Question: I do a bit of research right now. I spoke with one of our Designer about an special login layout which mimics an Numberpad. As it looks not like Android support such Layout that seems reasonable to me. I played on the N5 android:inputType property on a single EditText go get a better understanding what can be customized:
'''
<EditText
android:text="1234"
android:hint="enter your pin code"
android:layout_width="match_parent"
android:layout_height="wrap_content"
android:inputType="number"
android:id="@+id/editText2"/>
'''
Which results in an keyboard like this:

When i click on the , or - Keys nothing happens, why that ? I tried also
'''
android:inputType="numberSigned"
android:inputType="numberDecimal"
'''
i still can't use that keys! Why their get shown ?
I would like to have an Keyboard which only shows <PHONE> BACKBUTTON OK
If im correct, this cant be archived using the InputType property. So i may should create some kind of custom keyboard layout.
Beside i still thinking about doing it more the Android Way. So i never wrote a custom keyboard myself, because i never had to do so.
I read <URL> to have a basic clue how that works. But questions
left:
Can i define an Input which is always private just for the specific Application ?
And if yes, how can this be done ?
Is it worth the effort for a very small use case ?
If i look at the Native Call APP there use an custom layout to have more control about the look and feel. I understand why their do it this way. Anyway what you think about this ? There are usecases where i makes quite sense to use an simple ...lets say gridlayout to have a keyboard.
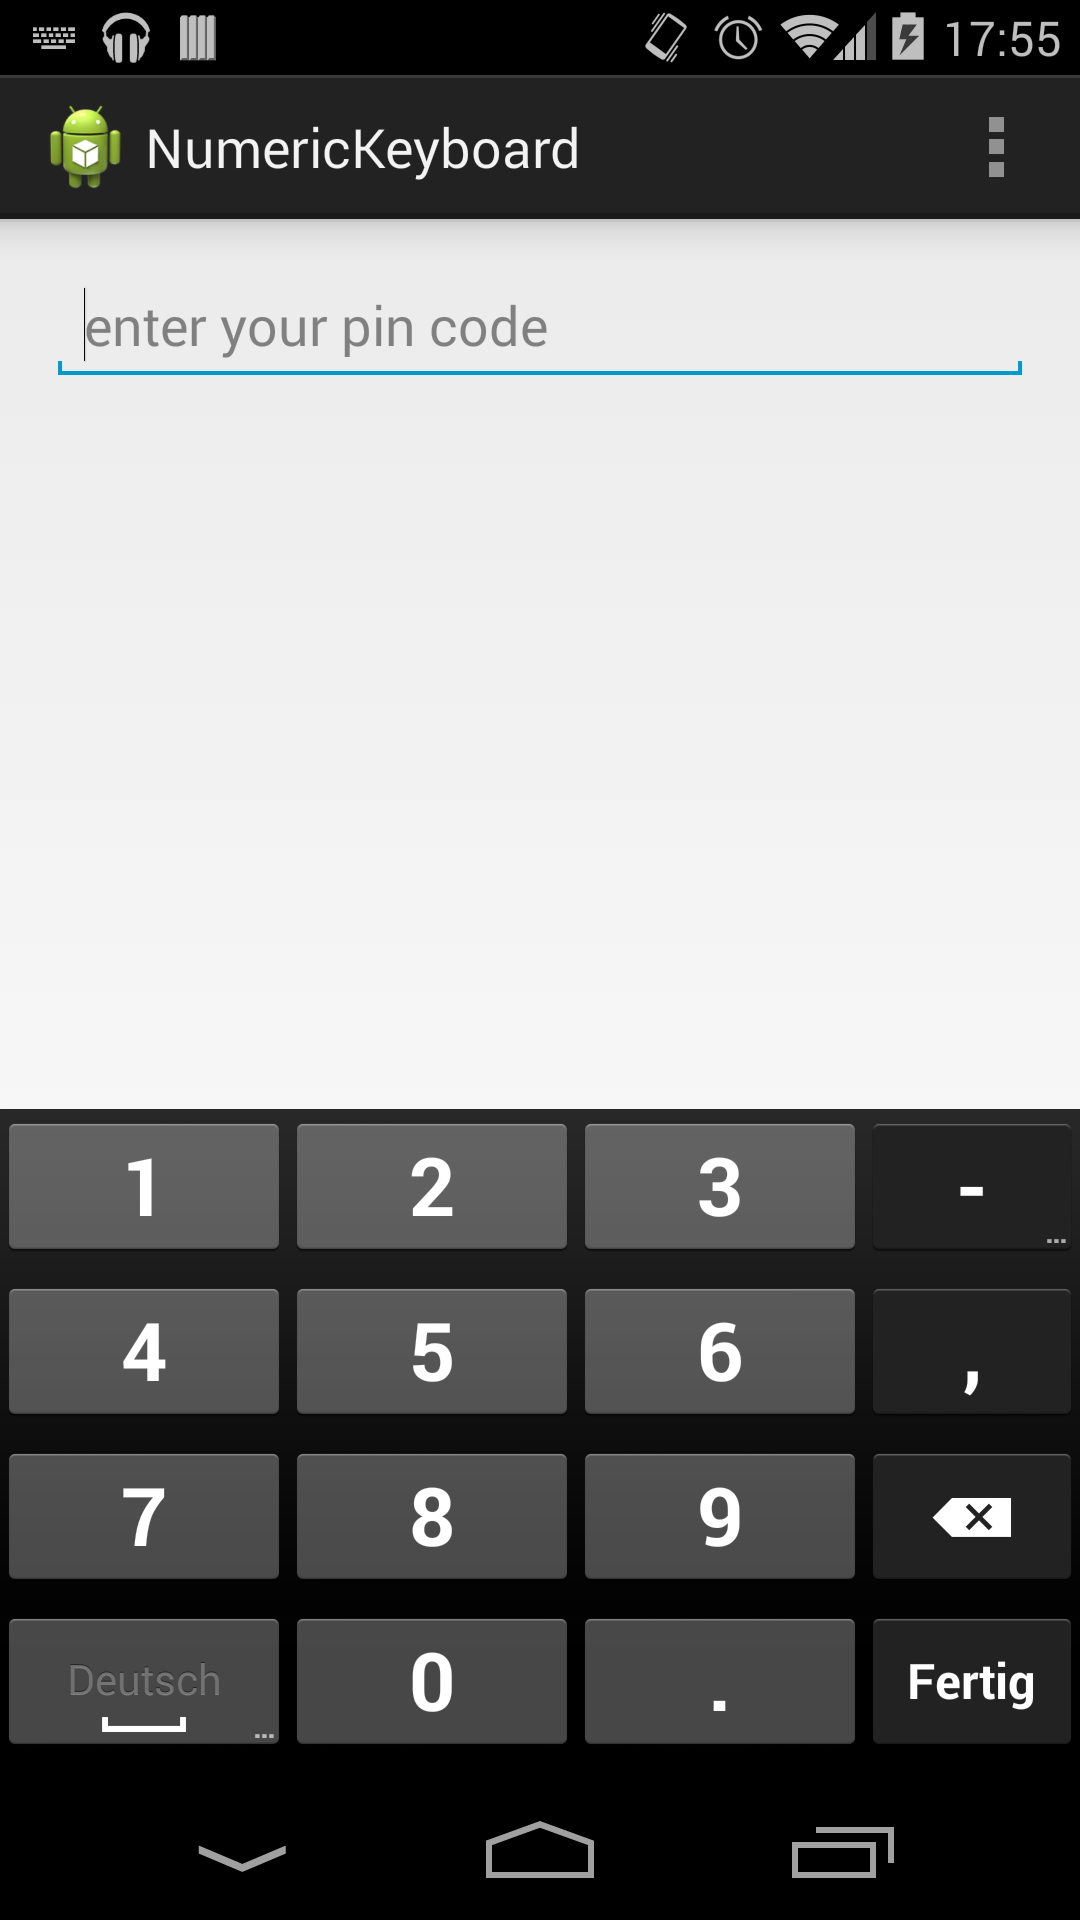
Answer: Ok, instead of using this. I found much better approach which works for me. I use an <URL> for doing what i need. I fits better my needs as i need some special kind of Keyboard which can be part of the Layout anyway. First i thought thats bad for UX but after talking to the Design guy, it just makes sense to use it in this special case. Because we really can define easy which key needs to be displayed, also I18N works better with this approach then a custom component.